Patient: sex F, age 58
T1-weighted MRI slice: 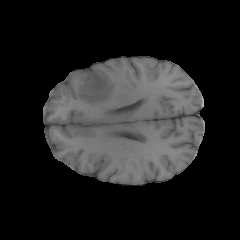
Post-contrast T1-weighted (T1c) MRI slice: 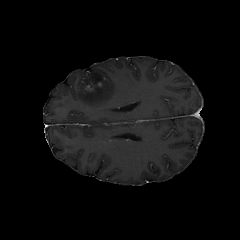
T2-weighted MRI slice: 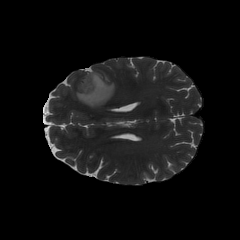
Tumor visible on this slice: yes
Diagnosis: Glioblastoma, IDH-wildtype
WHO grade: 4